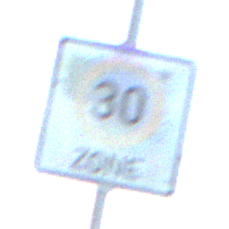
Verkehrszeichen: BeginnZone30
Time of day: SunriseSunset
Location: Outdoor (Nature)
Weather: Clear
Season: Winter
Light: Natural